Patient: sex F, age 68
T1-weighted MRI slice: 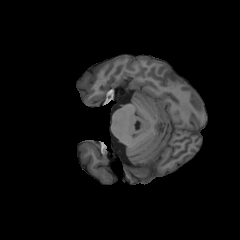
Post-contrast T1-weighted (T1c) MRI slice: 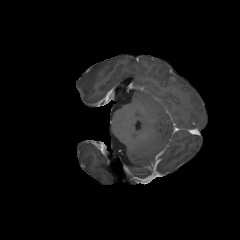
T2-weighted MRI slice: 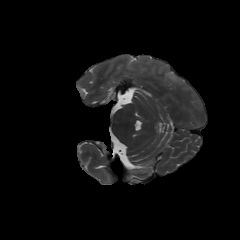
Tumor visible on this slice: yes
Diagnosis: Glioblastoma, IDH-wildtype
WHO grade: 4